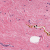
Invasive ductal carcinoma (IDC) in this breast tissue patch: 0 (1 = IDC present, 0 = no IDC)